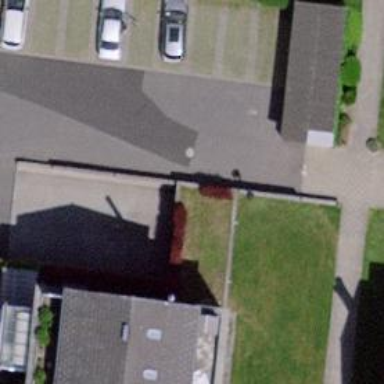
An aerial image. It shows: Parking entrance with concrete surface.